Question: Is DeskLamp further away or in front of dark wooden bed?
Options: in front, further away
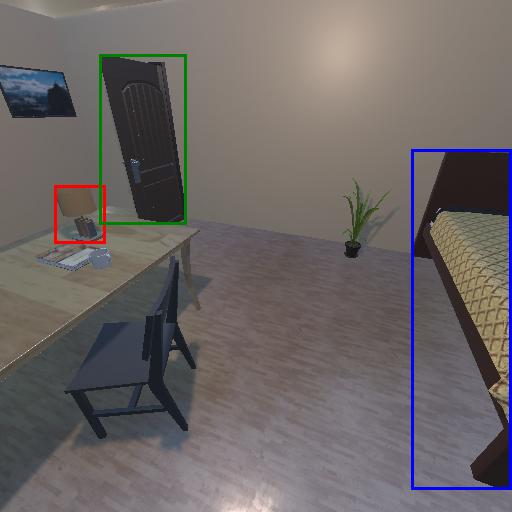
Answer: in front